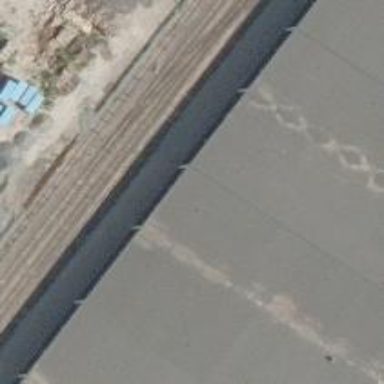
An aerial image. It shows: Railway yard.